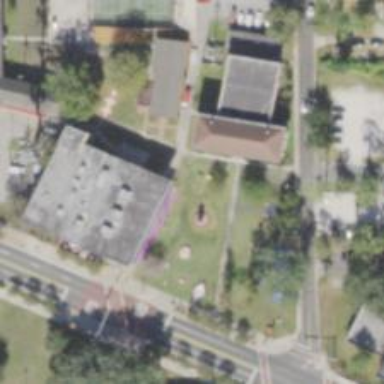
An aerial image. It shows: Social center building.